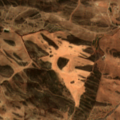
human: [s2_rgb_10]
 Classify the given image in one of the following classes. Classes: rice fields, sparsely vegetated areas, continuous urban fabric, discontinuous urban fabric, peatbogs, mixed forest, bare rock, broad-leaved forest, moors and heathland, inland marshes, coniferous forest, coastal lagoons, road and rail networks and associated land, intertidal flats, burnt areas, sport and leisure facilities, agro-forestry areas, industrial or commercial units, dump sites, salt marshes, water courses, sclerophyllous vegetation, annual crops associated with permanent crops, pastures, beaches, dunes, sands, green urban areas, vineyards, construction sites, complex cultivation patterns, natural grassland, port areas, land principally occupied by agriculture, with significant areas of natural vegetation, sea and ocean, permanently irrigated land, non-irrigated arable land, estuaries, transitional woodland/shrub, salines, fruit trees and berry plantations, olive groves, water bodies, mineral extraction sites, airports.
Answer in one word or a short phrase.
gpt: non-irrigated arable land, land principally occupied by agriculture, with significant areas of natural vegetation, sclerophyllous vegetation